Question: Just finished installing libevent(1.4.8), memcached(1.4.5), pear, and libmemcached(0.40) to my lamp server (running PHP 5.2.10 & Centos 5.5 Final), and as far as I can tell, everything installed correctly (was able to address all errors during installation).
However, after finally getting everything updated and installed... upon attempting either of the following:
'''
$test=memcache_connect('127.0.0.1', 11211); // OR
$memcache = new Memcache;
$memcache->connect('127.0.0.1', 11211)
'''
I get the errors:
Fatal error: Class 'Memcache' not found (or) Fatal error: Call to undefined function memcache_connect()
I'm (admittedly) not very good with linux at this point, although after setting this server up completely from scratch, i'm certainly making headway in the education process :) Any help would be much appreciated!

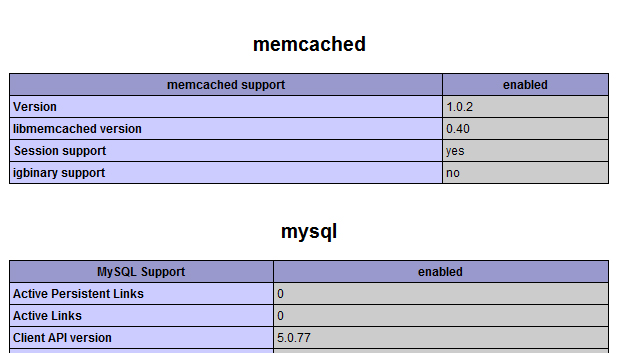
Answer: You installed the <URL> instead.
In case you're wondering what the difference between the two clients is: here's a nice <URL>.